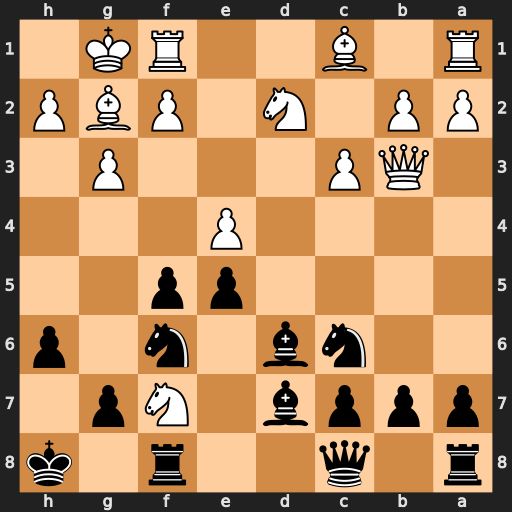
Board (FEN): r1q2r1k/pppb1Np1/2nb1n1p/4pp2/4P3/1QP3P1/PP1N1PBP/R1B2RK1
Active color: b
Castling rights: -
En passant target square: -
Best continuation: Rxf7 Qxf7 Be6 Qxf6 gxf6